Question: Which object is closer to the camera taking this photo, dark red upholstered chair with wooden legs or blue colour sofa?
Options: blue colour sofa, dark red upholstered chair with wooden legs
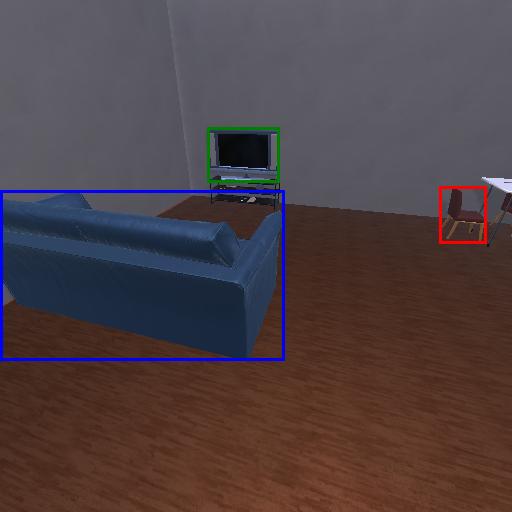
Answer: blue colour sofa